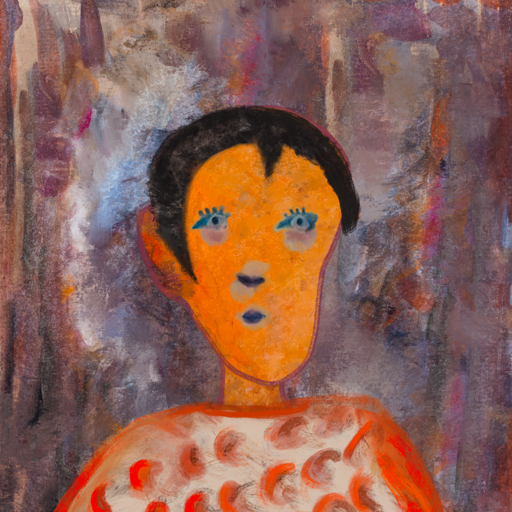
Background: Hypocrite, Head And Neck Front: Hypocrite, Face Front: Hill_Girl, Bust: Rupkatha, Hair Front: Roy_Bahadur, Head Accessory: Blank, Second Necklace: Blank, Necklace: Blank, Baby: Blank